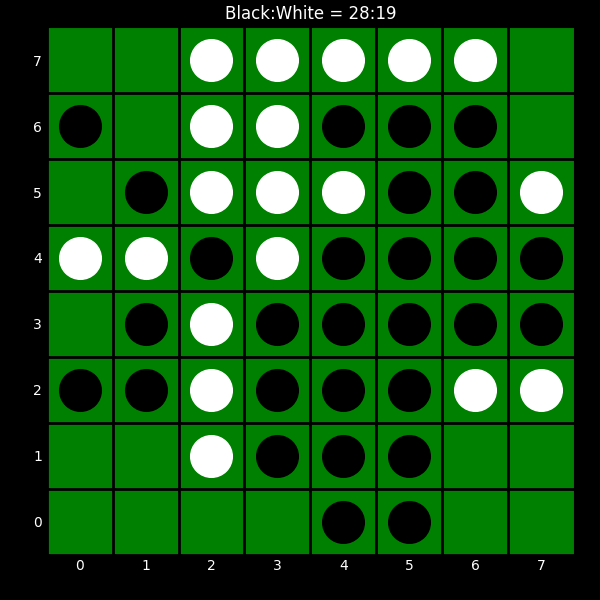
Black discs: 28
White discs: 19